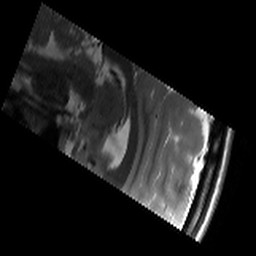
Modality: T2w
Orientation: sagittal
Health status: healthy
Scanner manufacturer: siemens
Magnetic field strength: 3 T
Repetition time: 8.02 s
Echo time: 0.08 s